Question: I have my database in the following order
'''
id date time user_id visits
---------------------------------------------------------------
1 02/19/13 <PHONE> xxxxxxxxx 4699
2 02/20/13 <PHONE> xxxxxxxxx 7264
3 02/21/13 <PHONE> xxxxxxxxx 5281
4 02/21/13 <PHONE> xxxxxxxxx 5281
5 02/22/13 <PHONE> xxxxxxxxx 5473
'''
As you can see I have row with id 3 is the same as the row 4 with id 4. I want to delete one of them ONLY (they both should have the same values date, time, user_id, and visits) I also have many other duplicated rows in my data base (hundreds). I have no idea about the query that I have to use for such thing. I tried searching for some solution but they involve having the same id or copying the rows to a new table.
Note: I don't have any problem even if I will have to run this query multiple times.

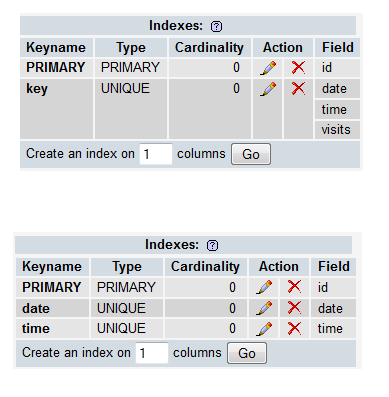
Answer: What you could do, if the ID way is not an option, is to add a unique key to the table.
Such as.....
'''
ALTER IGNORE TABLE 'tablename' ADD UNIQUE 'keyname' ('date' ,'time' , 'visits');
'''
As the key is added, the table will iterate through the rows, and drop any that match, (Duplicate ones). The downside to this is that it will prevent any duplicated rows from appearing again..... that may or may not be a problem depending on the tables use.